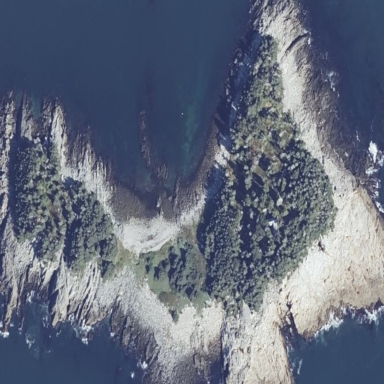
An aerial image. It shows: Island with natural coastline.